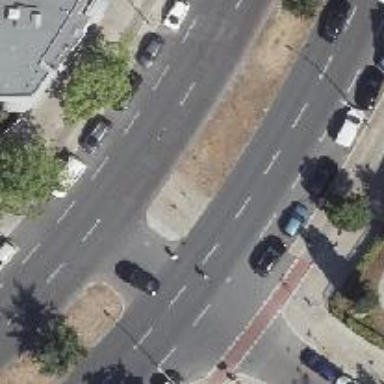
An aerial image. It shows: Footway that serves as traffic island.